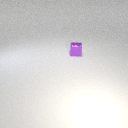
small purple metal cube